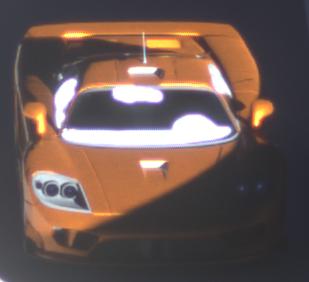
Make: Saleen
Model: S7
Detailed model: -
Model produced from: 2000
Model produced until: 2008
Doors: 2
Color: orange
Road condition: dry road
Daytime: sunrise or sunset
Contrast: high contrast